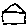
Label: house